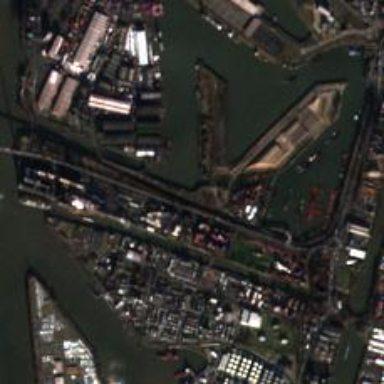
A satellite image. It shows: Man-made quay.